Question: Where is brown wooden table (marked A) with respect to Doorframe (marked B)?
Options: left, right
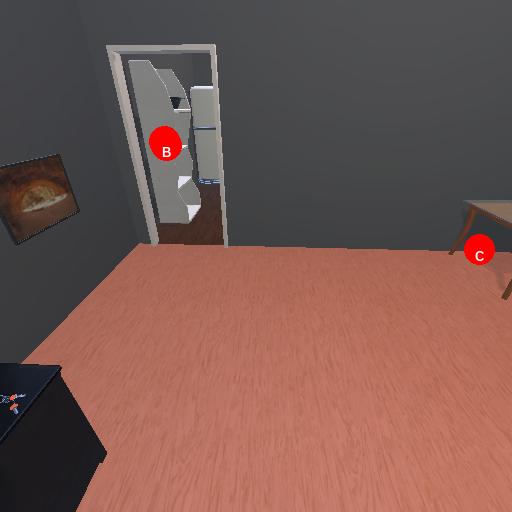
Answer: left